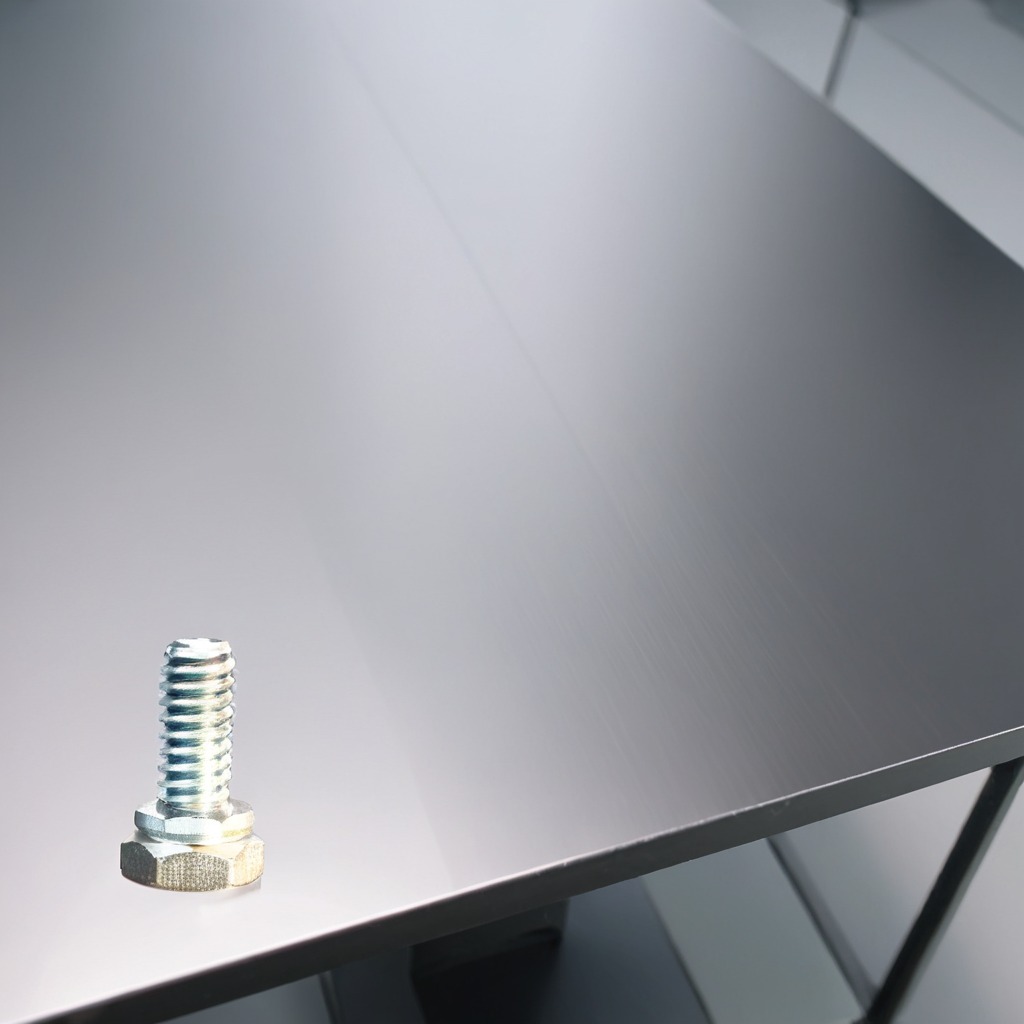
A metal screw is lying on a stainless steel table in a high-end prototyping lab.